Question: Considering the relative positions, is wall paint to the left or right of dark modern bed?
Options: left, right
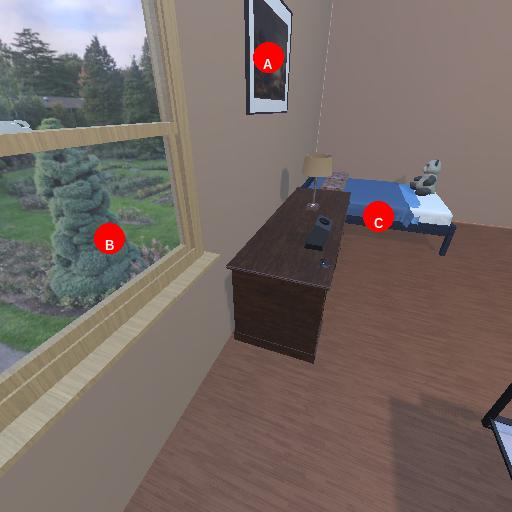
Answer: left